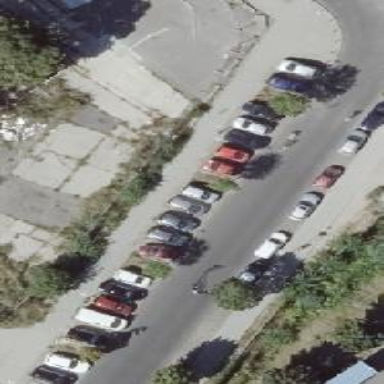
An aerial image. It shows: Street-side parking area with sett surface.